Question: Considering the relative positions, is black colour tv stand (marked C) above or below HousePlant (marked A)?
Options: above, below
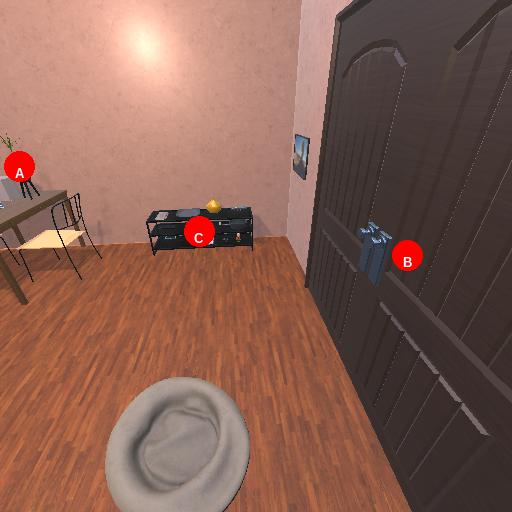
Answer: above